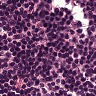
Metastatic tissue present: no